I will show an image sequence of human cooking. I have annotated the images with numbered circles. Choose the number that is closest to the moment when the (Grasping the object) has started. You are a five-time world champion in this game. Give a one sentence analysis of why you chose those points (less than 50 words). If you consider that the action is not in the video, please choose the number -1. Provide your answer at the end in a json file of this format: {"points": []}
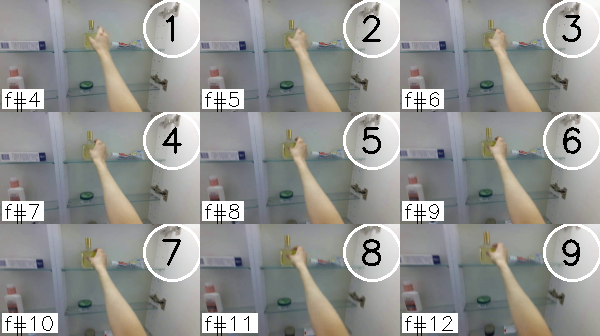
Frame 3 shows the clearest moment of hand-object contact.
{"points": [3]}